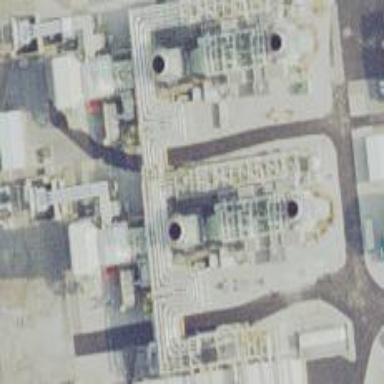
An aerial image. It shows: Gas turbine generator is in use.